Question: I am using JS-API to generate a dialogue which asks for permission to publish the status message generated by my Application. Given below is the screenshot of what I am talking about:

Here is the code:
'''
FB.ui(
{
method: 'feed',
name: 'Facebook Dialogs',
link: 'http://developers.facebook.com/docs/reference/dialogs/',
picture: 'http://fbrell.com/f8.jpg',
caption: 'Reference Documentation',
description: 'Dialogs provide a simple, consistent interface for applications to interface with users.',
message: 'Facebook Dialogs are easy!'
},
function(response) {
if (response && response.post_id) {
alert('Post was published.');
} else {
alert('Post was not published.');
}
}
);
'''
I use the sample JS code as told in the documentation and it works well if pop-ups are not blocked in the browser settings. but without status message being displayed there's no utility of the app!
Please help; I'm stuck at the last stage.
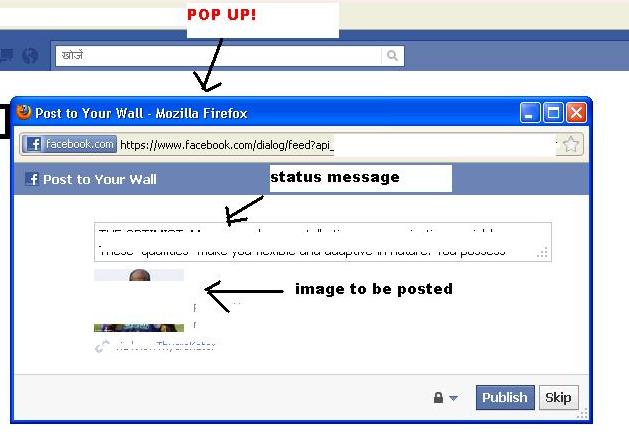
Answer: I don't see why it's bothering you. If the user is blocking FACEBOOK pop-up then it's his loss!
Anyway, if you really need to handle all cases, then you can choose a different way. Have a read of the <URL>.
What you could do is when you are done from the previous step you redirect your page to the Facebook feed method so it'll open as a page:
'''
http://www.facebook.com/dialog/feed?
app_id=123050457758183&
link=http://developers.facebook.com/docs/reference/dialogs/&
picture=http://fbrell.com/f8.jpg&
name=Facebook%20Dialogs&
caption=Reference%20Documentation&
description=Dialogs%20provide%20a%20simple,%20consistent%20interface%20for%20applications%20to%20interact%20with%20users.&
message=Facebook%20Dialogs%20are%20so%20easy!&
redirect_uri=http://www.example.com/response
'''
The important part to change here is the 'app_id' and 'redirect_uri', so your code would look like:
'''
...
previous code
...
inside previous code success response
...
var url = "http://www.facebook.com/dialog/feed?" +
"app_id=" + YOUR_APP_ID + "&" +
"link=http://developers.facebook.com/docs/reference/dialogs/&" +
"picture=http://fbrell.com/f8.jpg&" +
"name=Facebook%20Dialogs&" +
"caption=Reference%20Documentation&" +
"description=Dialogs%20provide%20a%20simple,%20consistent%20interface%20for%20applications%20to%20interact%20with%20users.&" +
"message=Facebook%20Dialogs%20are%20so%20easy!&" +
"redirect_uri=" + YOUR_REDIRECT_URI;
top.location.href = url;
'''